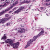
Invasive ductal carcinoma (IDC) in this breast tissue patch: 0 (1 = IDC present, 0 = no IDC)